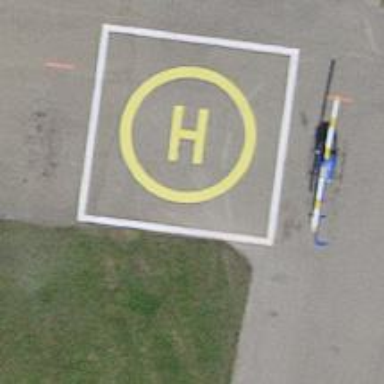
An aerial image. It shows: Image showing helipad at airport.